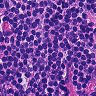
Metastatic tissue present: no